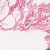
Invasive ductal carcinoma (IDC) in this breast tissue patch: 0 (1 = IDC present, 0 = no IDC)